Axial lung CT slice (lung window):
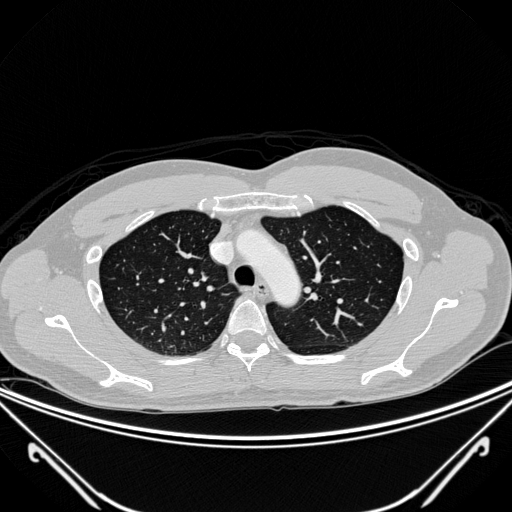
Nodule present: no